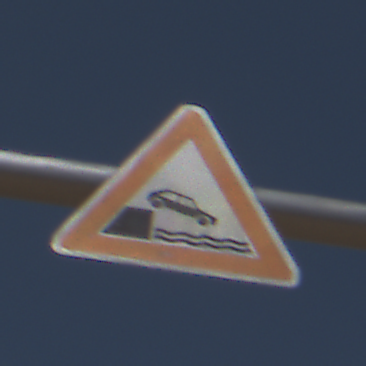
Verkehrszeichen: Ufer
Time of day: Midday
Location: Outdoor (Nature)
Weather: Clear
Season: NotSpecified
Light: Natural